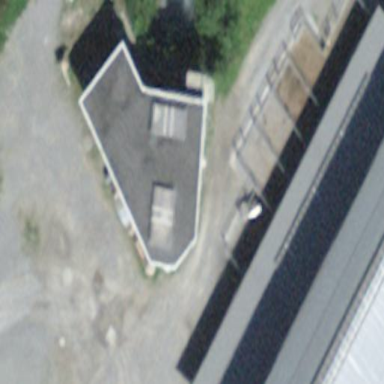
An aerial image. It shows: Industrial building with hydro power generator.